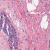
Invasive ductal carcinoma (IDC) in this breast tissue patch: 1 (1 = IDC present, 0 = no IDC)